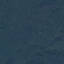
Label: Forest